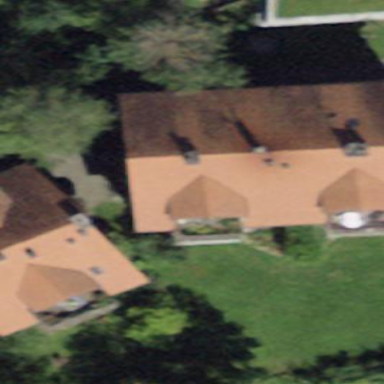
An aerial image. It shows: Gabled building with firebrick colored roof.